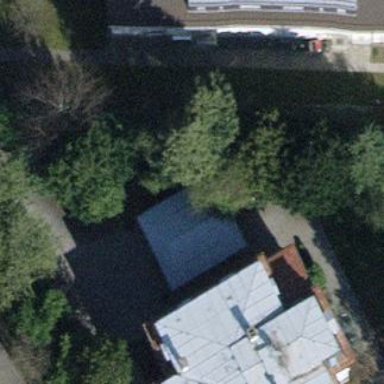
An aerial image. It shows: View of roof of building.